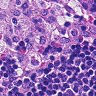
Metastatic tissue present: no